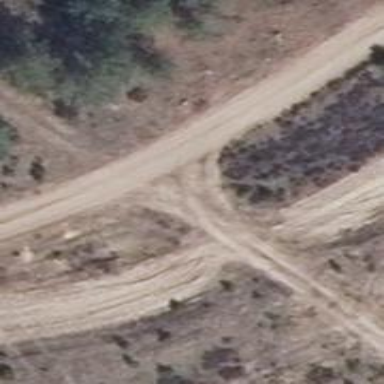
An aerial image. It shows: Sandy track with grade4 tracktype.